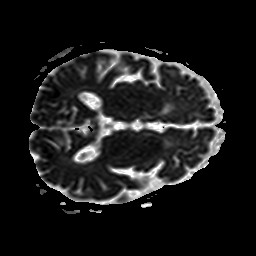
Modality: ADC
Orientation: axial
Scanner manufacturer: philips
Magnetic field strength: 1.5 T
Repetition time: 2.999 s
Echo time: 0.06279 s